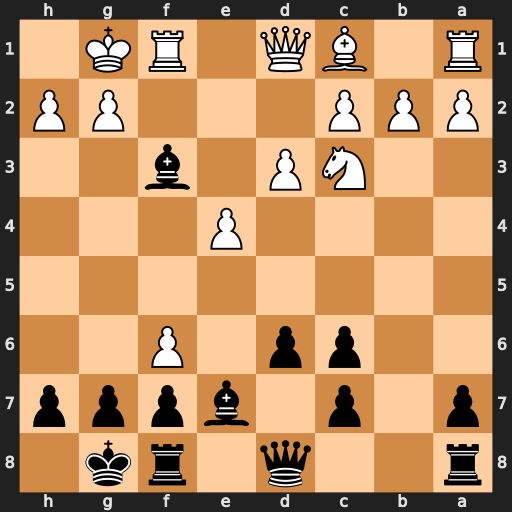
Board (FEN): r2q1rk1/p1p1bppp/2pp1P2/8/4P3/2NP1b2/PPP3PP/R1BQ1RK1
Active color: b
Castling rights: -
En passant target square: -
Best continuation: Bxd1 fxe7 Qxe7